Question: In my 'ExpandableListView' I need to add Google Map on each item.
I tried with putting Map on each item but its giving me inflate exception. And its is also stated that an MapActivity can contain only one MapView.
Is there any other idea to achieve this.
For refrence you can see <URL>

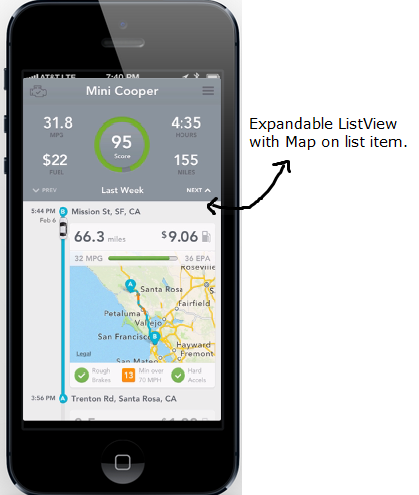
Answer: Your comments regarding 'MapActivity' indicate that you are using Maps V1, which is deprecated. Maps V2 does not require a 'MapActivity' and can have multiple maps.
That being said, your proposed implementation is unlikely to work well, as putting scrollable things in scrollable things can be problematic. It also is rather unrealisitc IMHO -- whoever came up with that design has never used an actual smartphone, as there's no point in having an interactive map that small (again, IMHO).
Consider using static maps (there's a Google API for that somewhere) for inside the 'ExpandableListView', where a tap on the map brings up the full map, either in your app or in the standard Maps app.